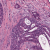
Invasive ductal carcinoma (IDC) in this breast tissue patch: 0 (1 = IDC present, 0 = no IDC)